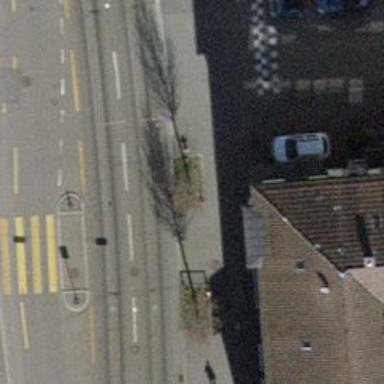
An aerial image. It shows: Tram crossing on the railway.